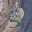
Label: 3